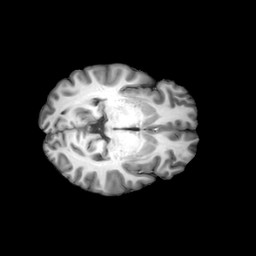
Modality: T1w
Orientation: axial
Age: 44
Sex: female
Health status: ill